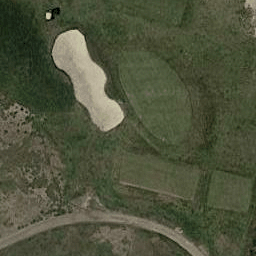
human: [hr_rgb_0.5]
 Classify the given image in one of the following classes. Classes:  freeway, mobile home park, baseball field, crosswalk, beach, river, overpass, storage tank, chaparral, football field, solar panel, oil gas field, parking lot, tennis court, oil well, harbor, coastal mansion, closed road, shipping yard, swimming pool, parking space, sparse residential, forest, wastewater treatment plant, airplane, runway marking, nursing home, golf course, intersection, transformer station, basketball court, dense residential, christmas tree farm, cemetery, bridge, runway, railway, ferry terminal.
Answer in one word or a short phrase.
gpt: golf course